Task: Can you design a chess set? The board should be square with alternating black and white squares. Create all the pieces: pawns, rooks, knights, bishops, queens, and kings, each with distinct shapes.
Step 1848:
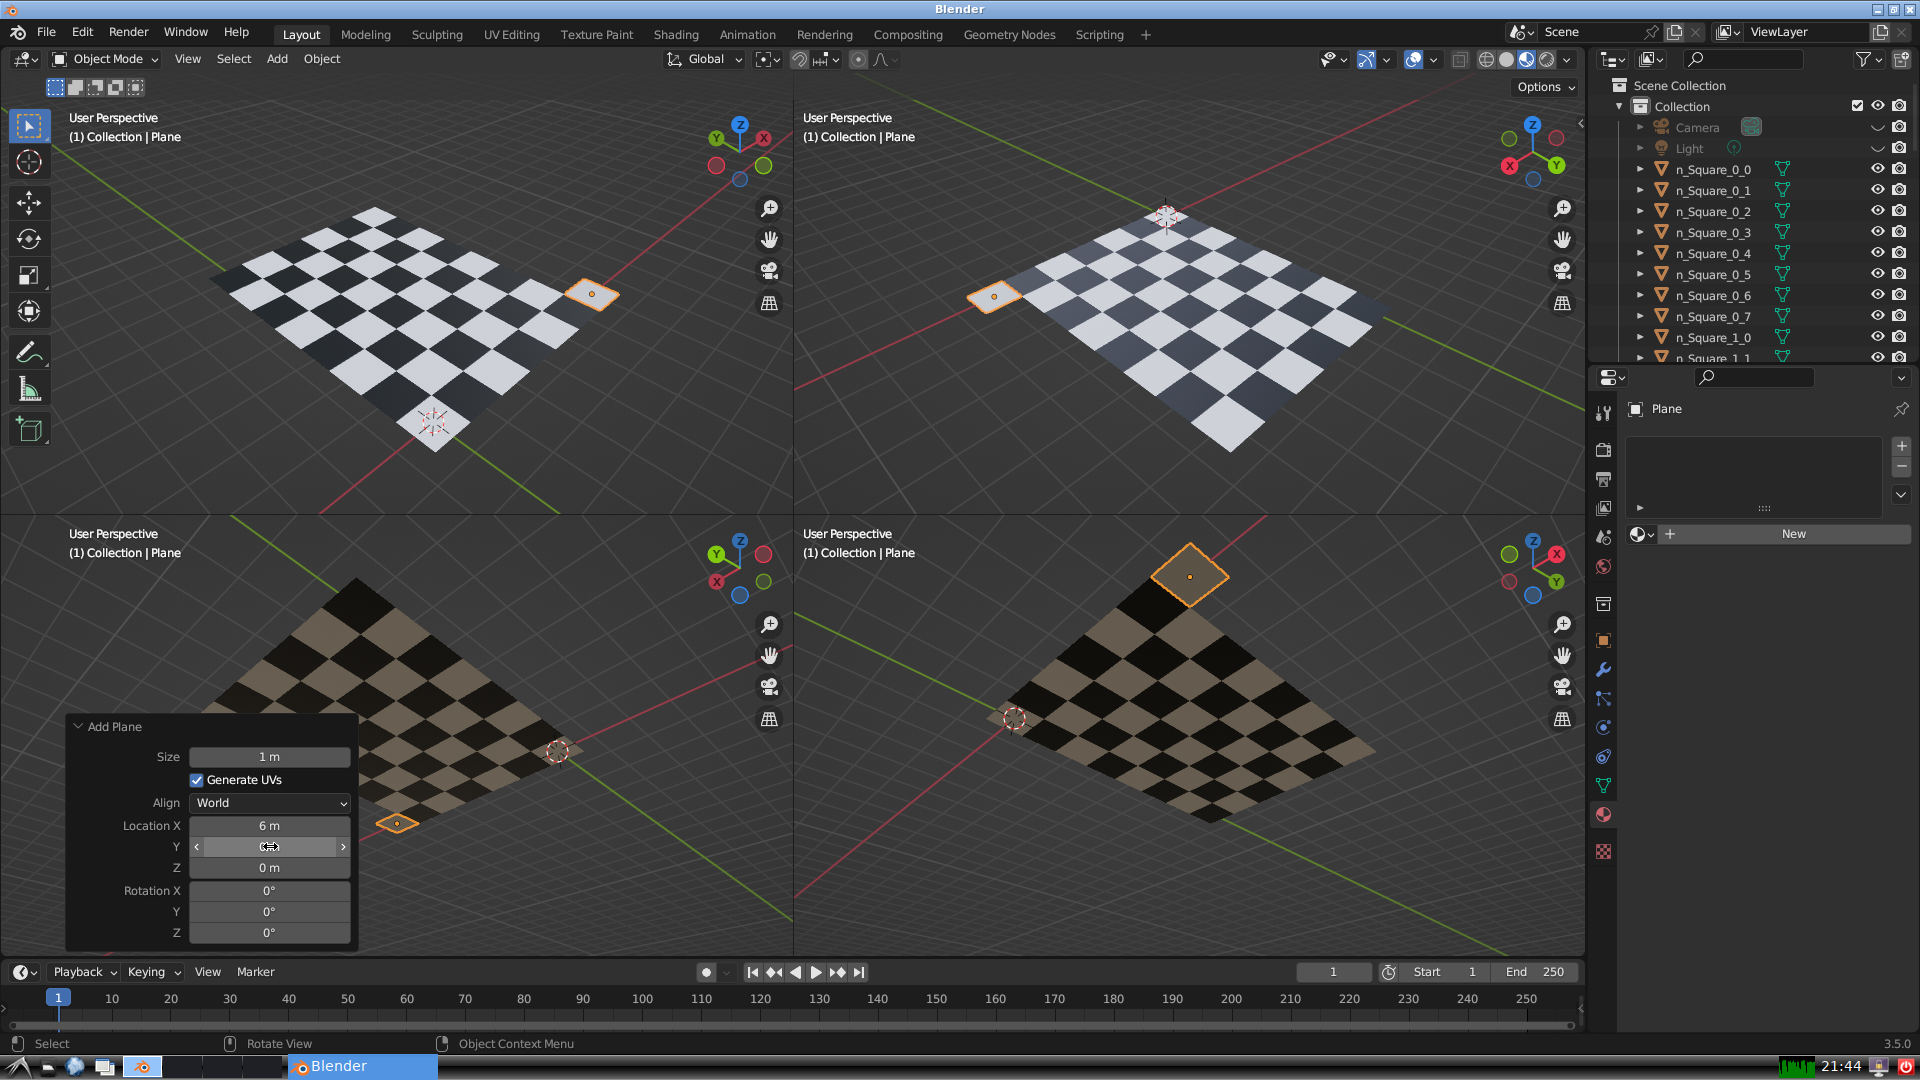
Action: {"mouse_move": [270, 867]}